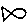
Label: fish